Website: macys
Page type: account-selection
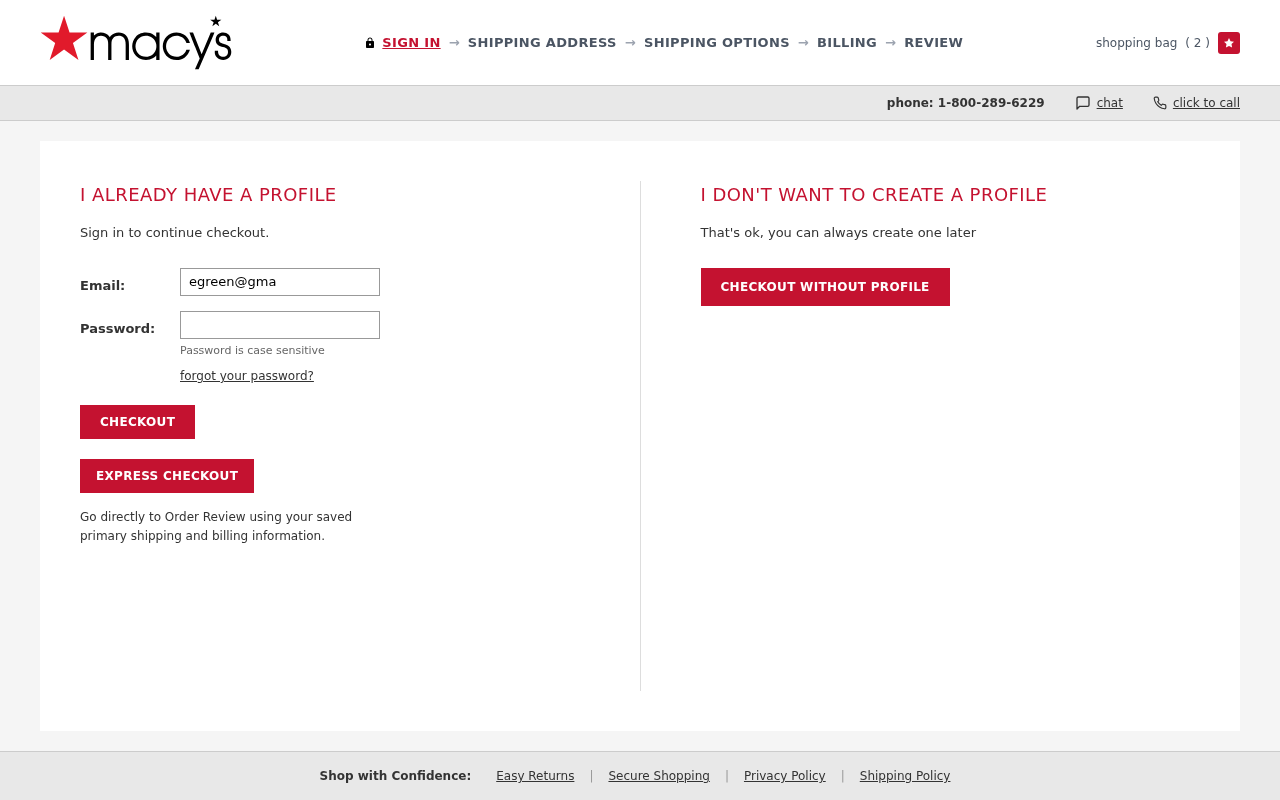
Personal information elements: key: PII_EMAIL
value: egreen@gmail.com
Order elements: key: ORDER_NUM_ITEMS
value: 2